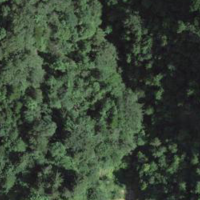
EUNIS habitat code: 41
Species observed at this site:
Oxalis acetosella